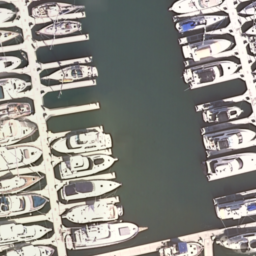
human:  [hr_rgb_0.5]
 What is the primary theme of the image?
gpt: harbor